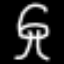
Label: mushroom